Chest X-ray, AP view. Patient: 45 years old, sex F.
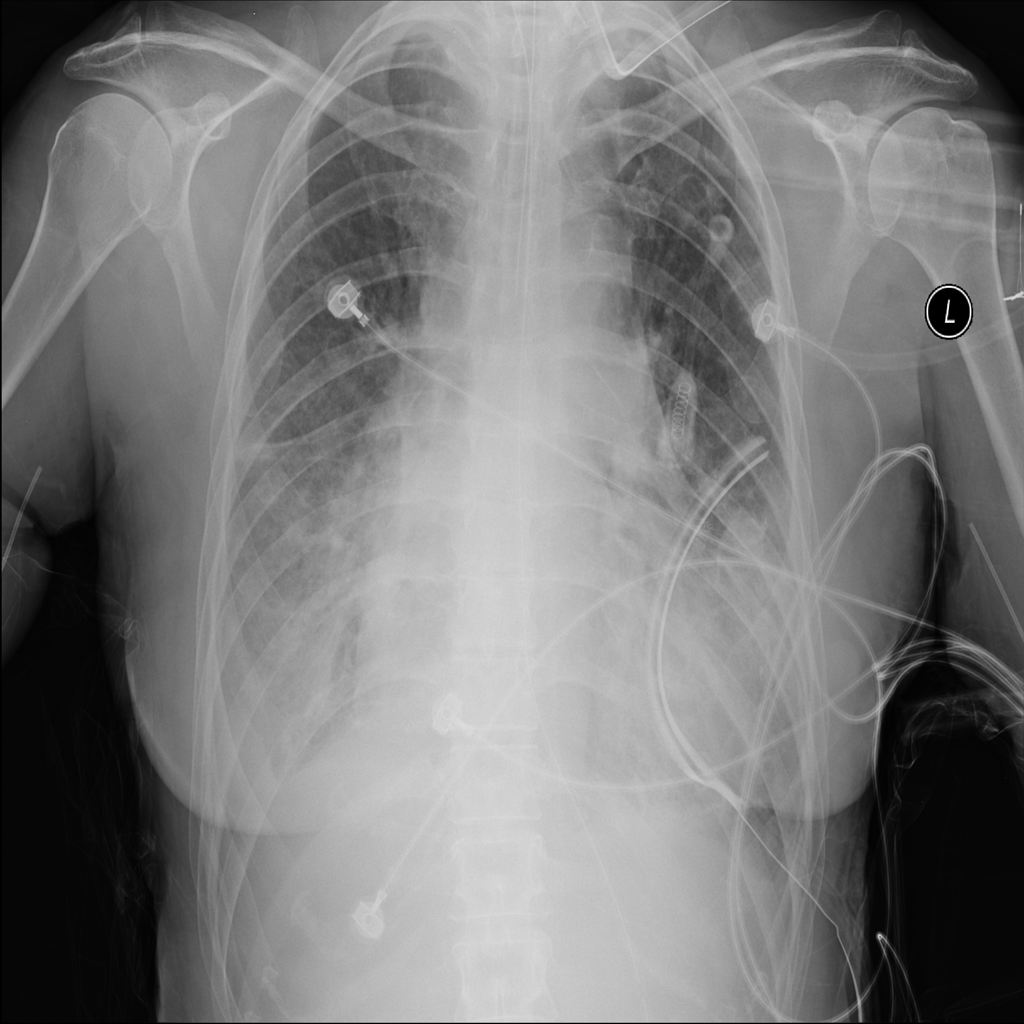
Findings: Atelectasis, Effusion, Infiltration